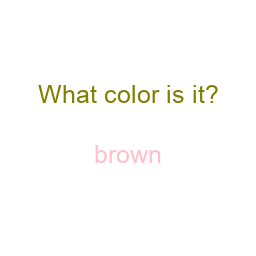
Color: pink
Color name shown: brown
Background color: white
Question text color: olive